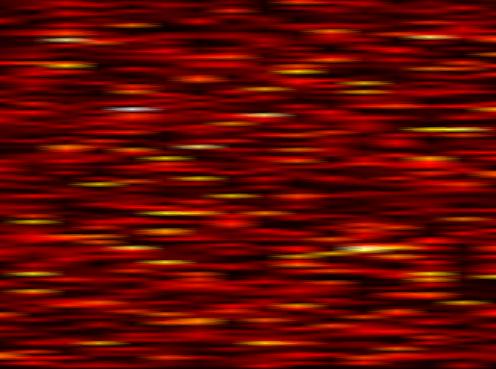
Label: WOLA